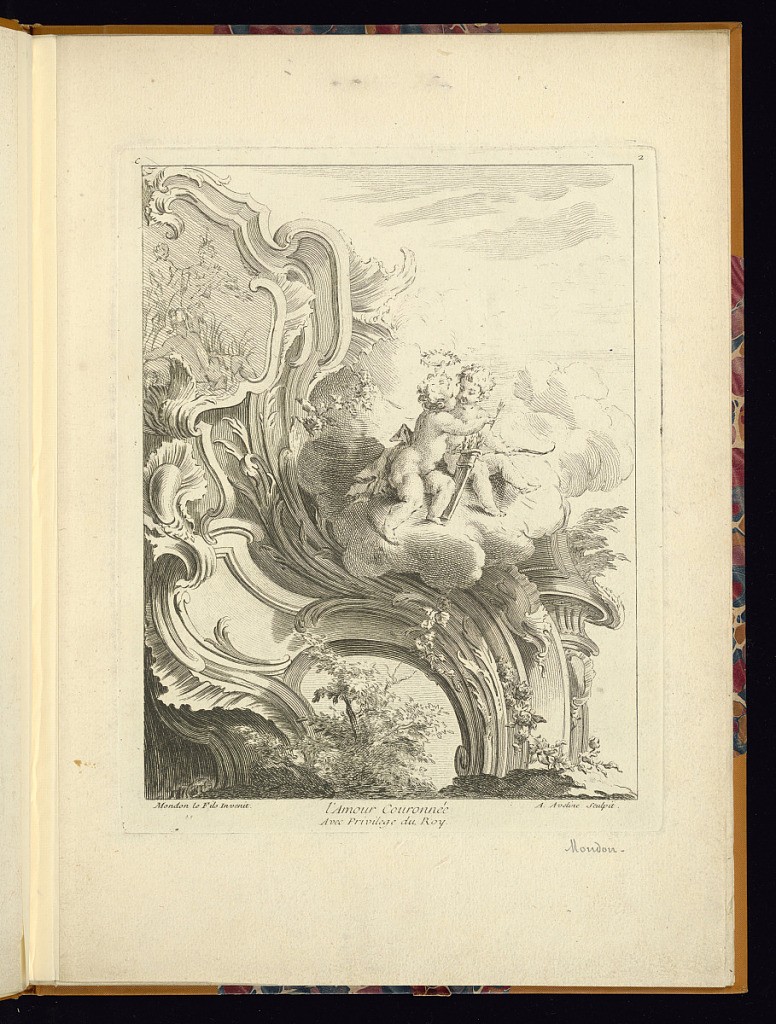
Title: L’Amour Couronnée
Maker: François-Thomas Mondon, French, 1709 – 1755
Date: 1736
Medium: Etching and engraving on laid paper
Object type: Print
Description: A rococo ornament print featuring two putti seated amongst clouds, holding a crown and quiver of arrows. The putti sit within a large scrolling acanthus leaf ornament with c-scrolls, cartouches, shells, festoons of flowers, fluting and a vignette with nude figures. The ornament is set within a landscape with trees and clouds in the background. The plate is titled, numbered, and signed.